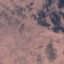
Land use / land cover: HerbaceousVegetation